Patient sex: M
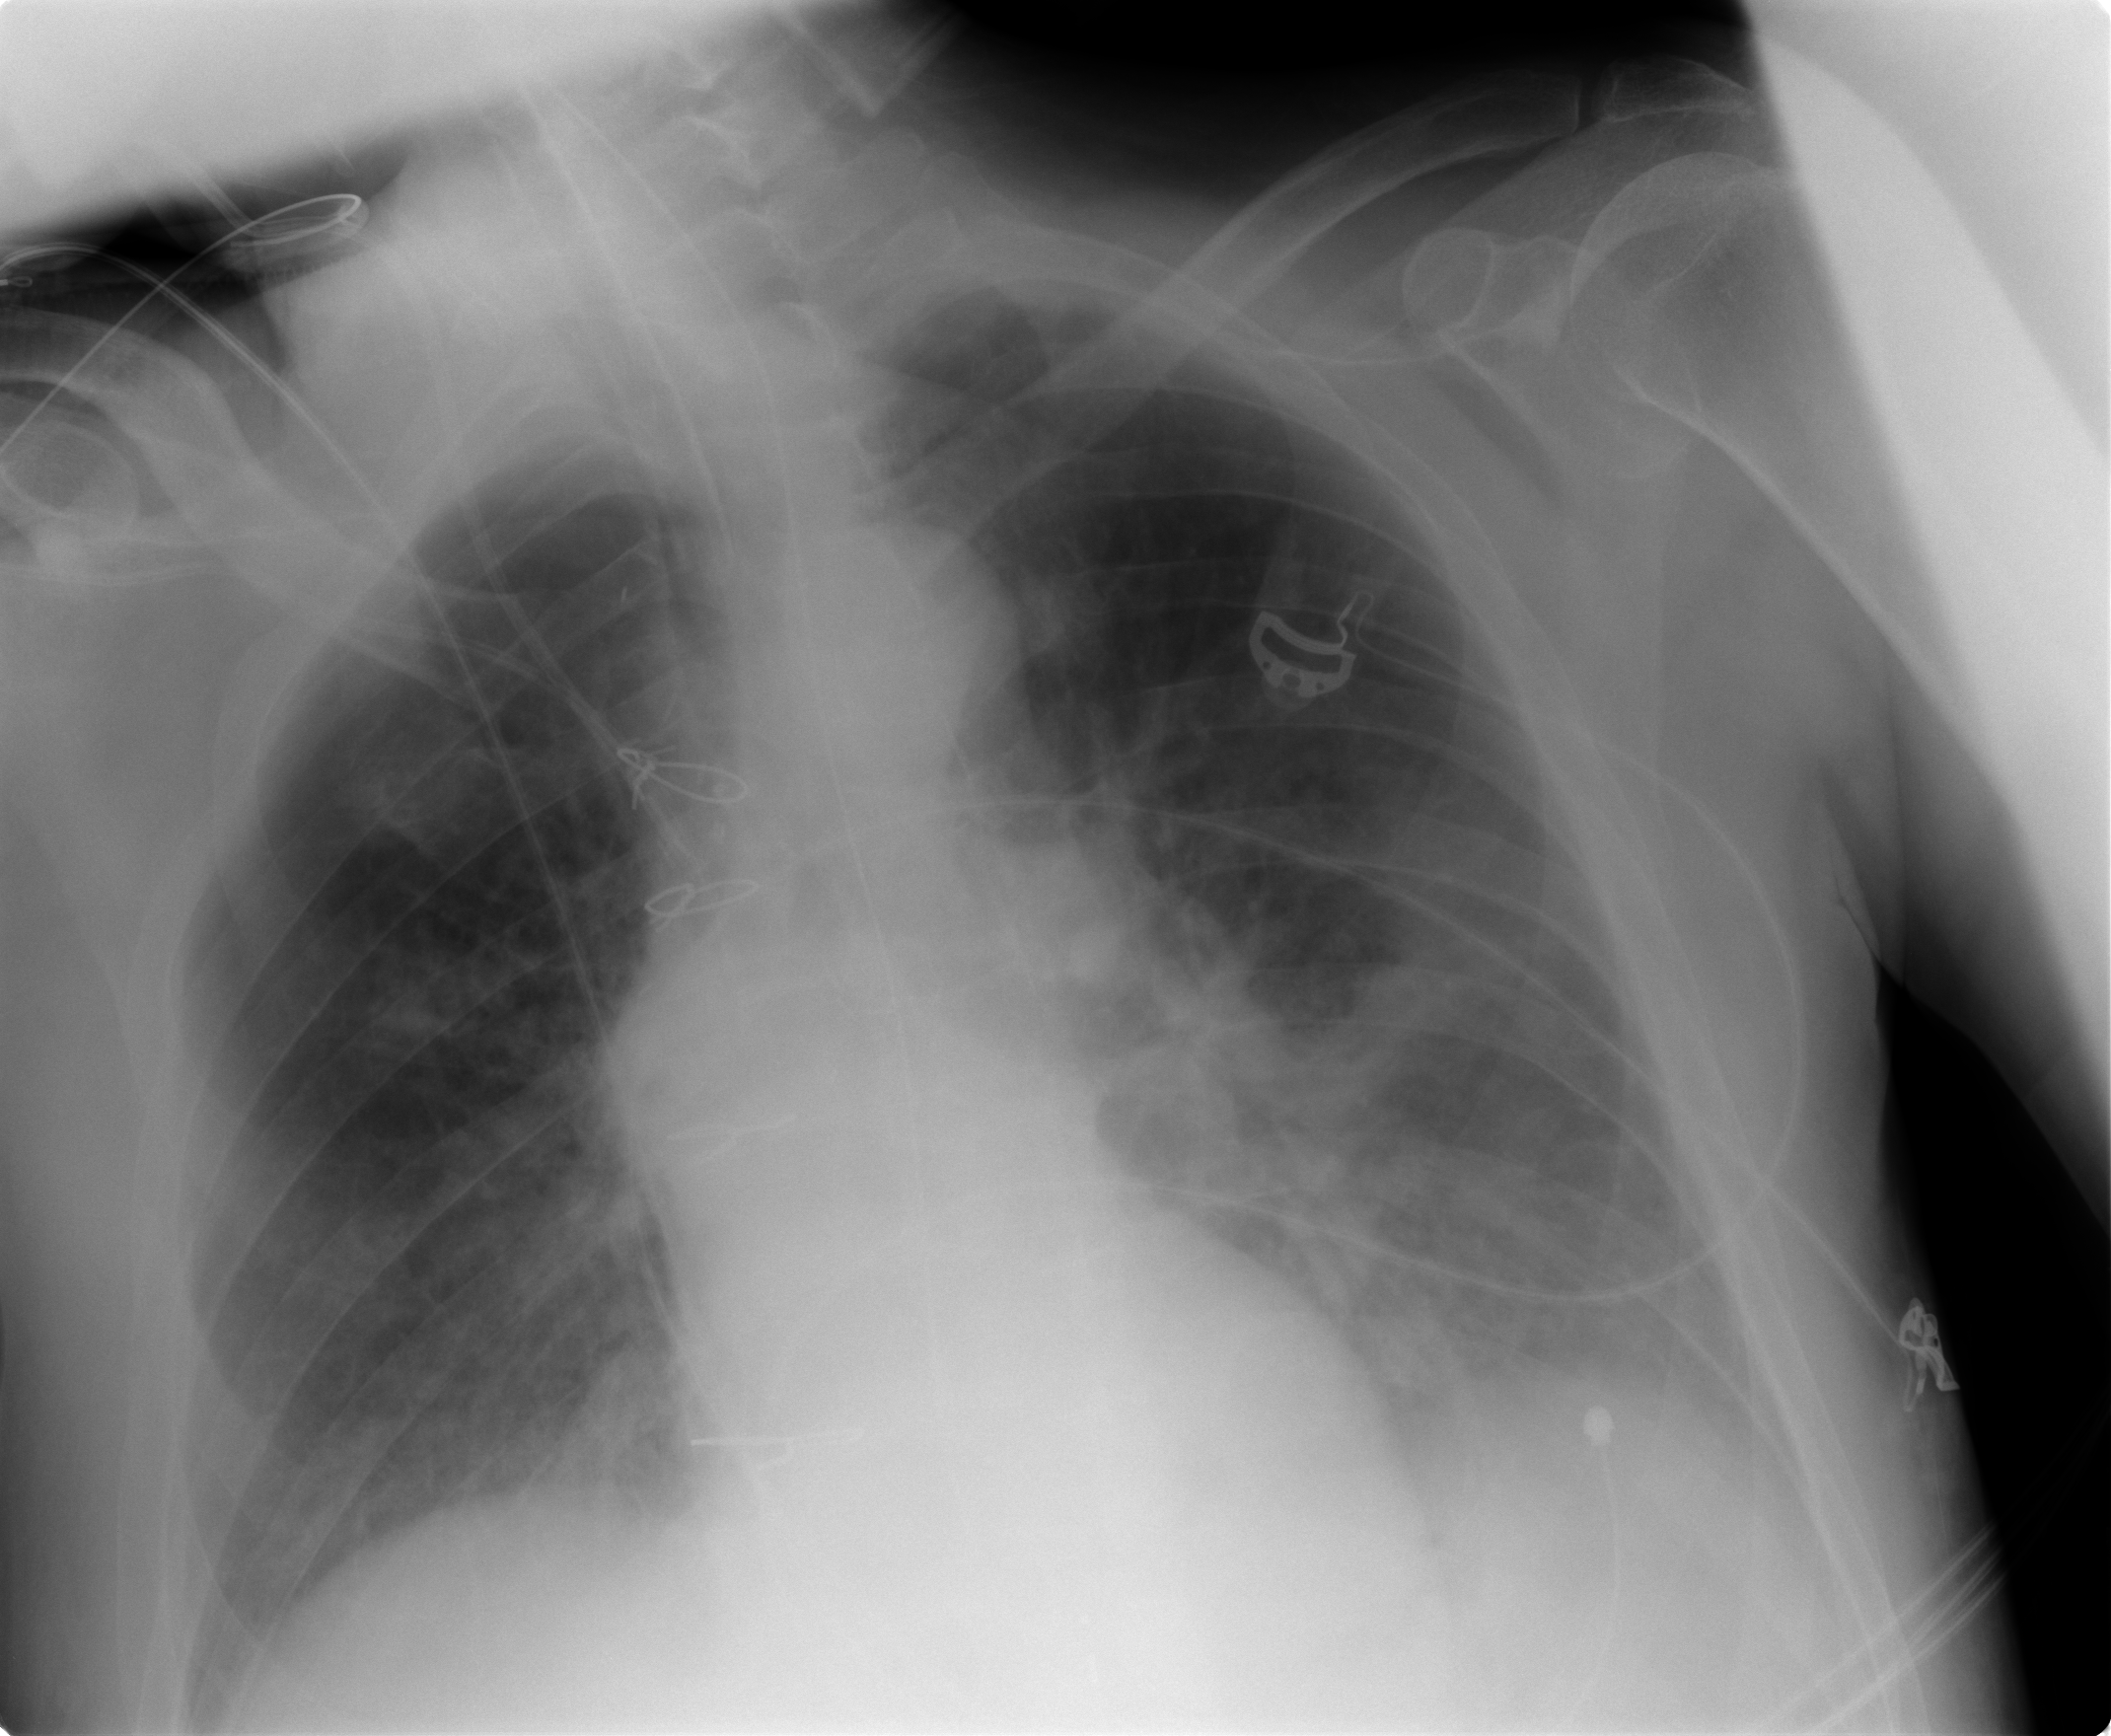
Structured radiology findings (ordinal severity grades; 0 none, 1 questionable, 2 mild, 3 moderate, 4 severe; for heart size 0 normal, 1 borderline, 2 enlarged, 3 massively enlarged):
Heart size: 0
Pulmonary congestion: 2
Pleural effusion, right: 2
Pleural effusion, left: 2
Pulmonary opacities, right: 1
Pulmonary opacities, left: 1
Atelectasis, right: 2
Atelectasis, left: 2